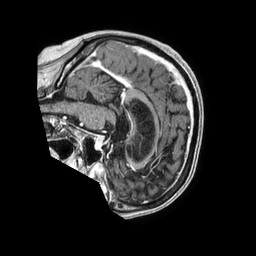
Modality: T1w
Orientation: sagittal
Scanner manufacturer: philips
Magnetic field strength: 1.5 T
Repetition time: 0.007701 s
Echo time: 0.003545 s